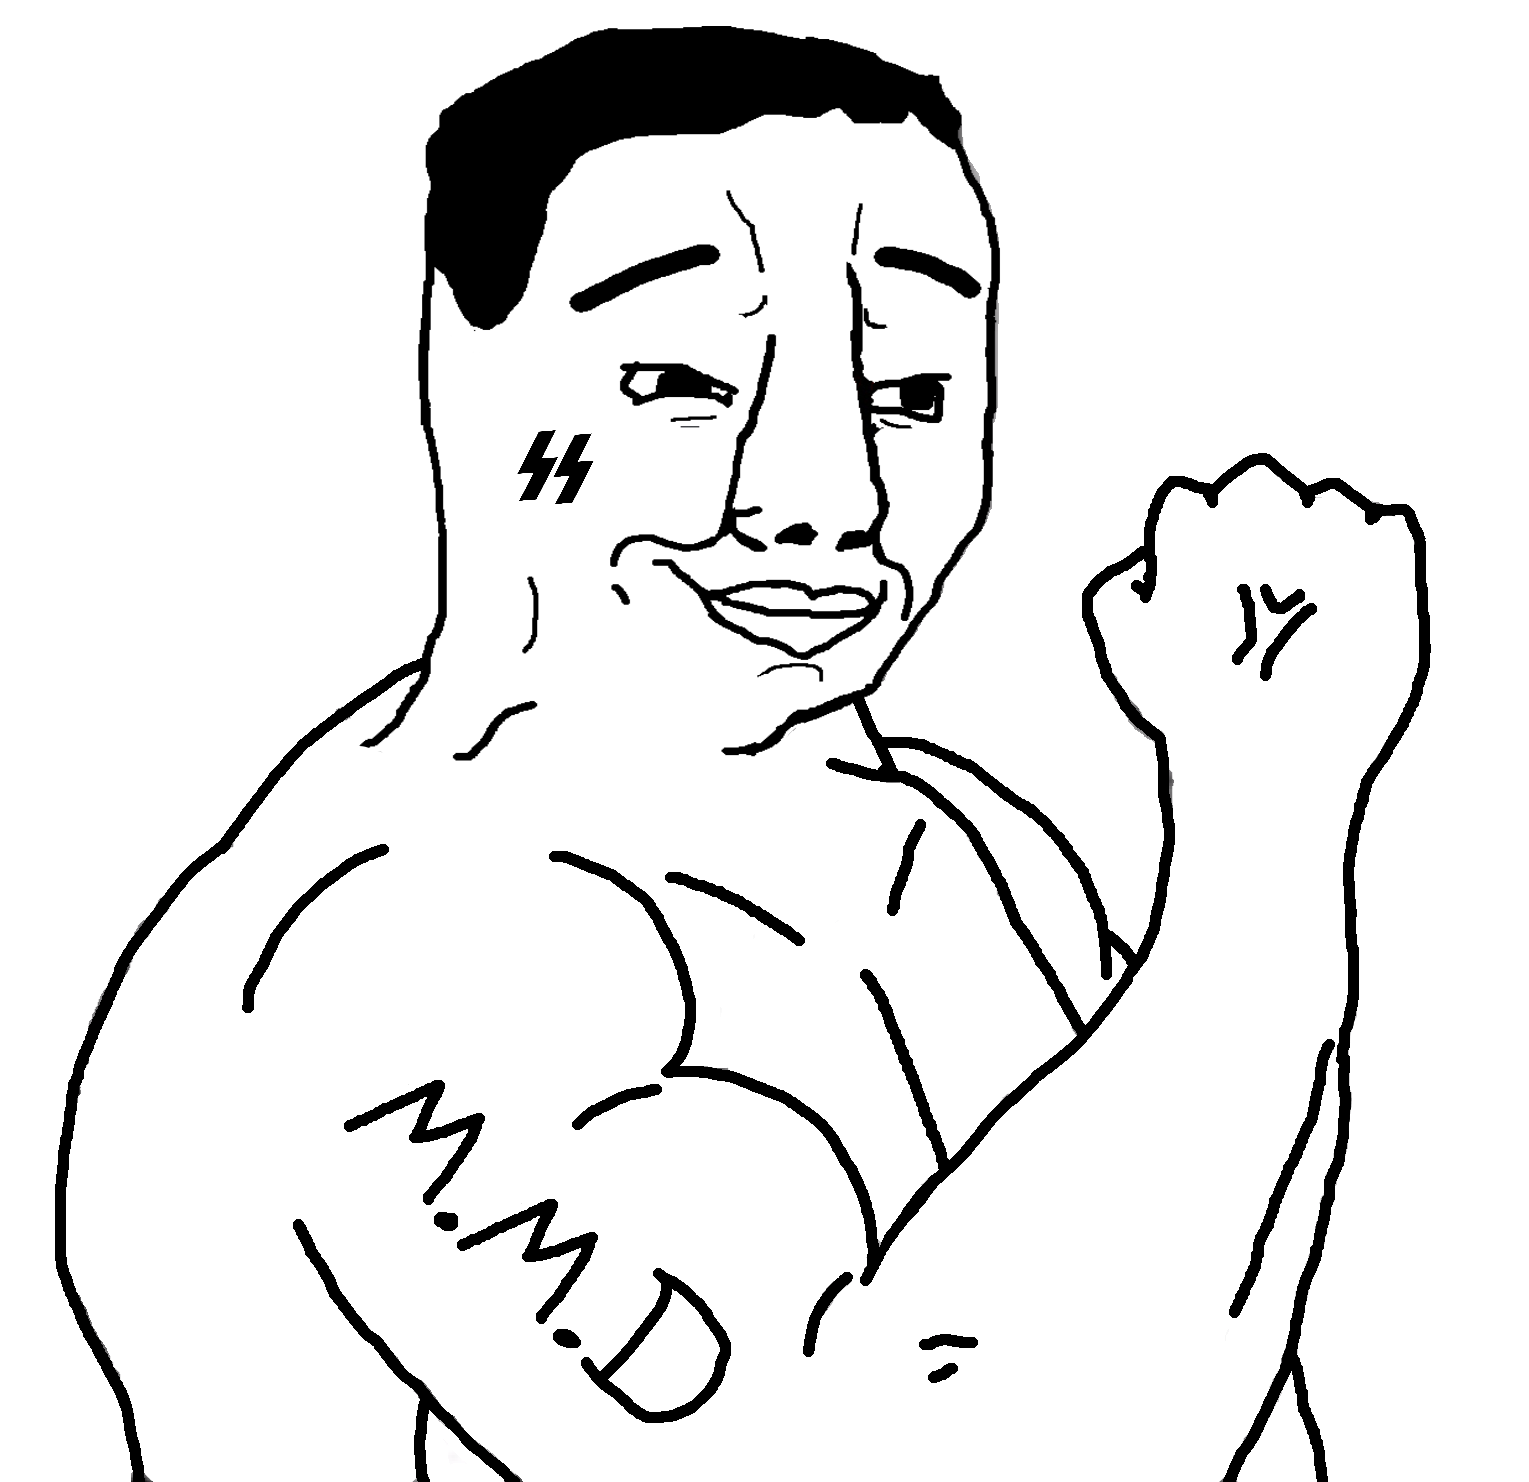
Label: 5_Poljak